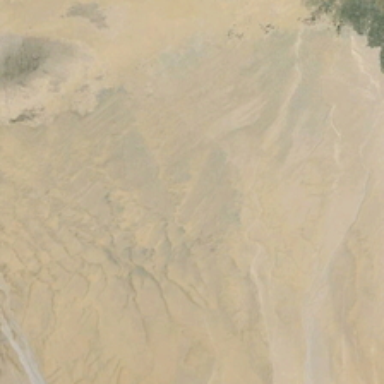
There is a piece of greenland in the desert with white sand .